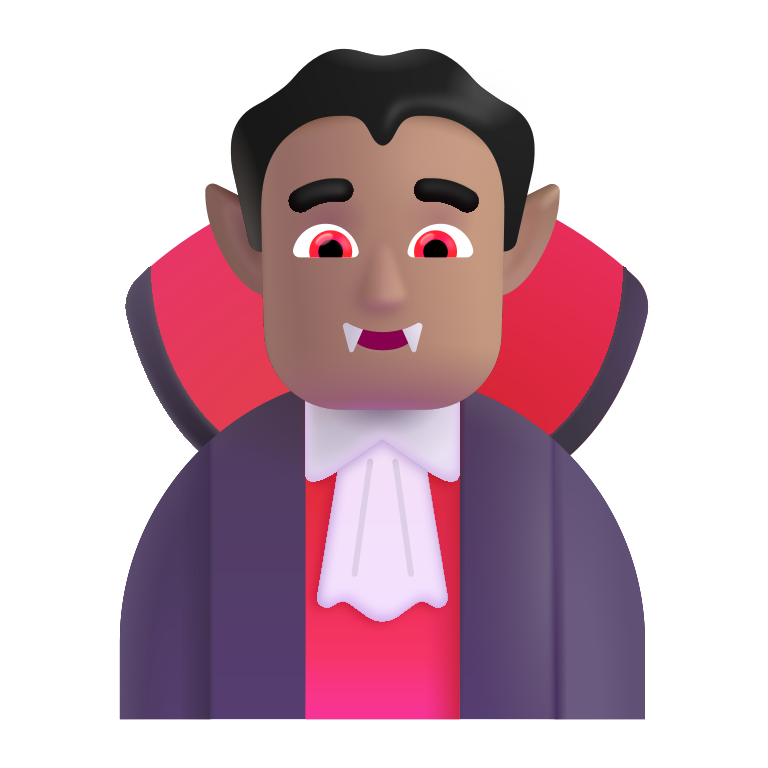
man vampire color